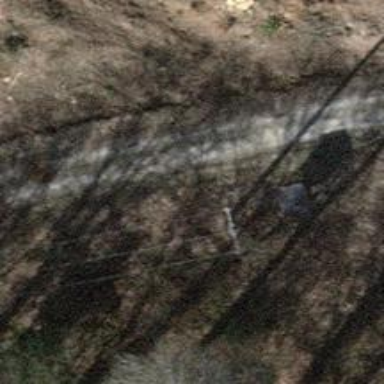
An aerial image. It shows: Minor power line.